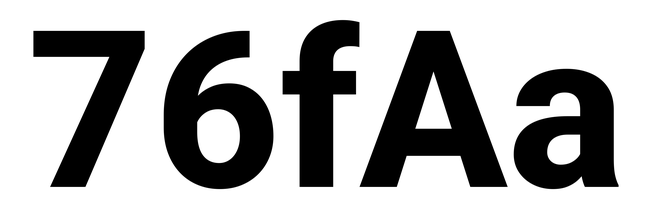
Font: Roboto_ExtraBold